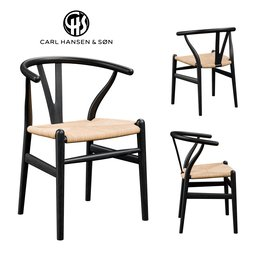
Label: furniture